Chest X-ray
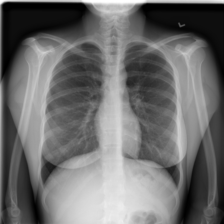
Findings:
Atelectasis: negative
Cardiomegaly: negative
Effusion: negative
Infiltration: positive
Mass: negative
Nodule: negative
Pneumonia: negative
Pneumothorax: negative
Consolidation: negative
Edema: negative
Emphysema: negative
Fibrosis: negative
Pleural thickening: negative
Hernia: negative